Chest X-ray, PA view. Patient: 57 years old, sex F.
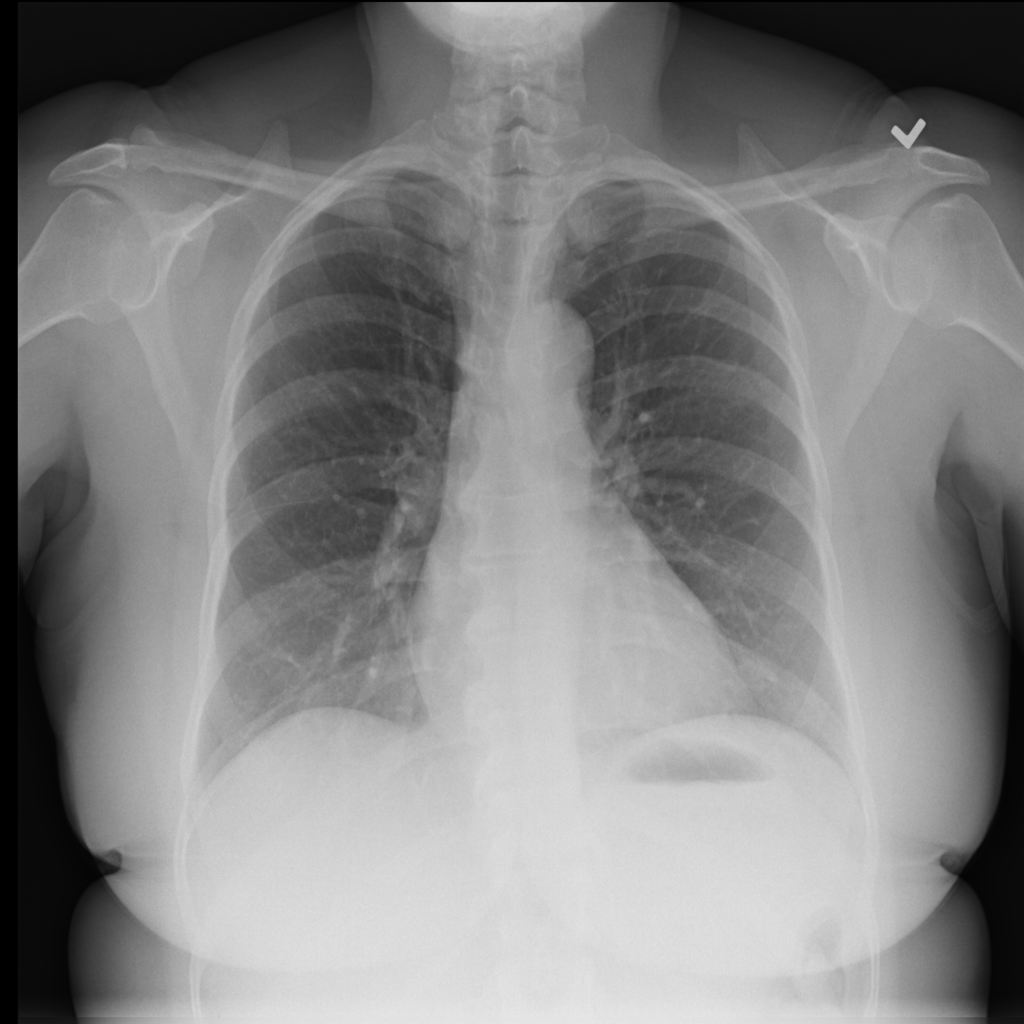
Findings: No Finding